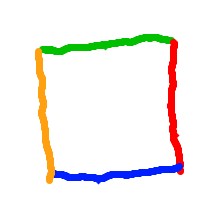
Shape: square